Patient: sex F, age 31
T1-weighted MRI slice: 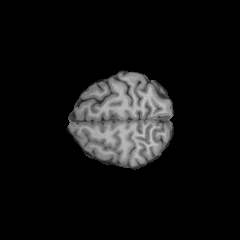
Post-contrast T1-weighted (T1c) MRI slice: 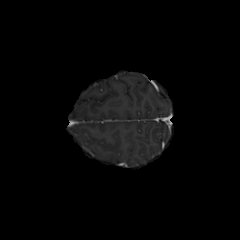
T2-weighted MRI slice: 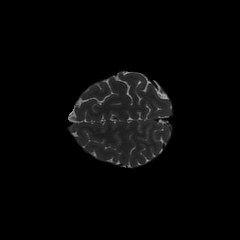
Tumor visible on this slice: no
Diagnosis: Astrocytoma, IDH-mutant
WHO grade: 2